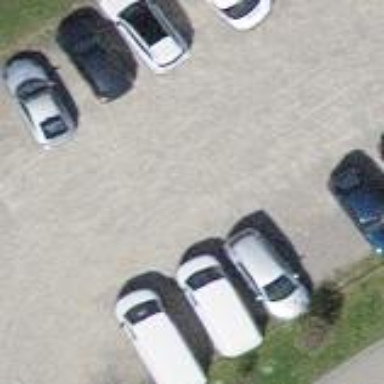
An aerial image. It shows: Parking area with surface.